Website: macys
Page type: customer-info-address
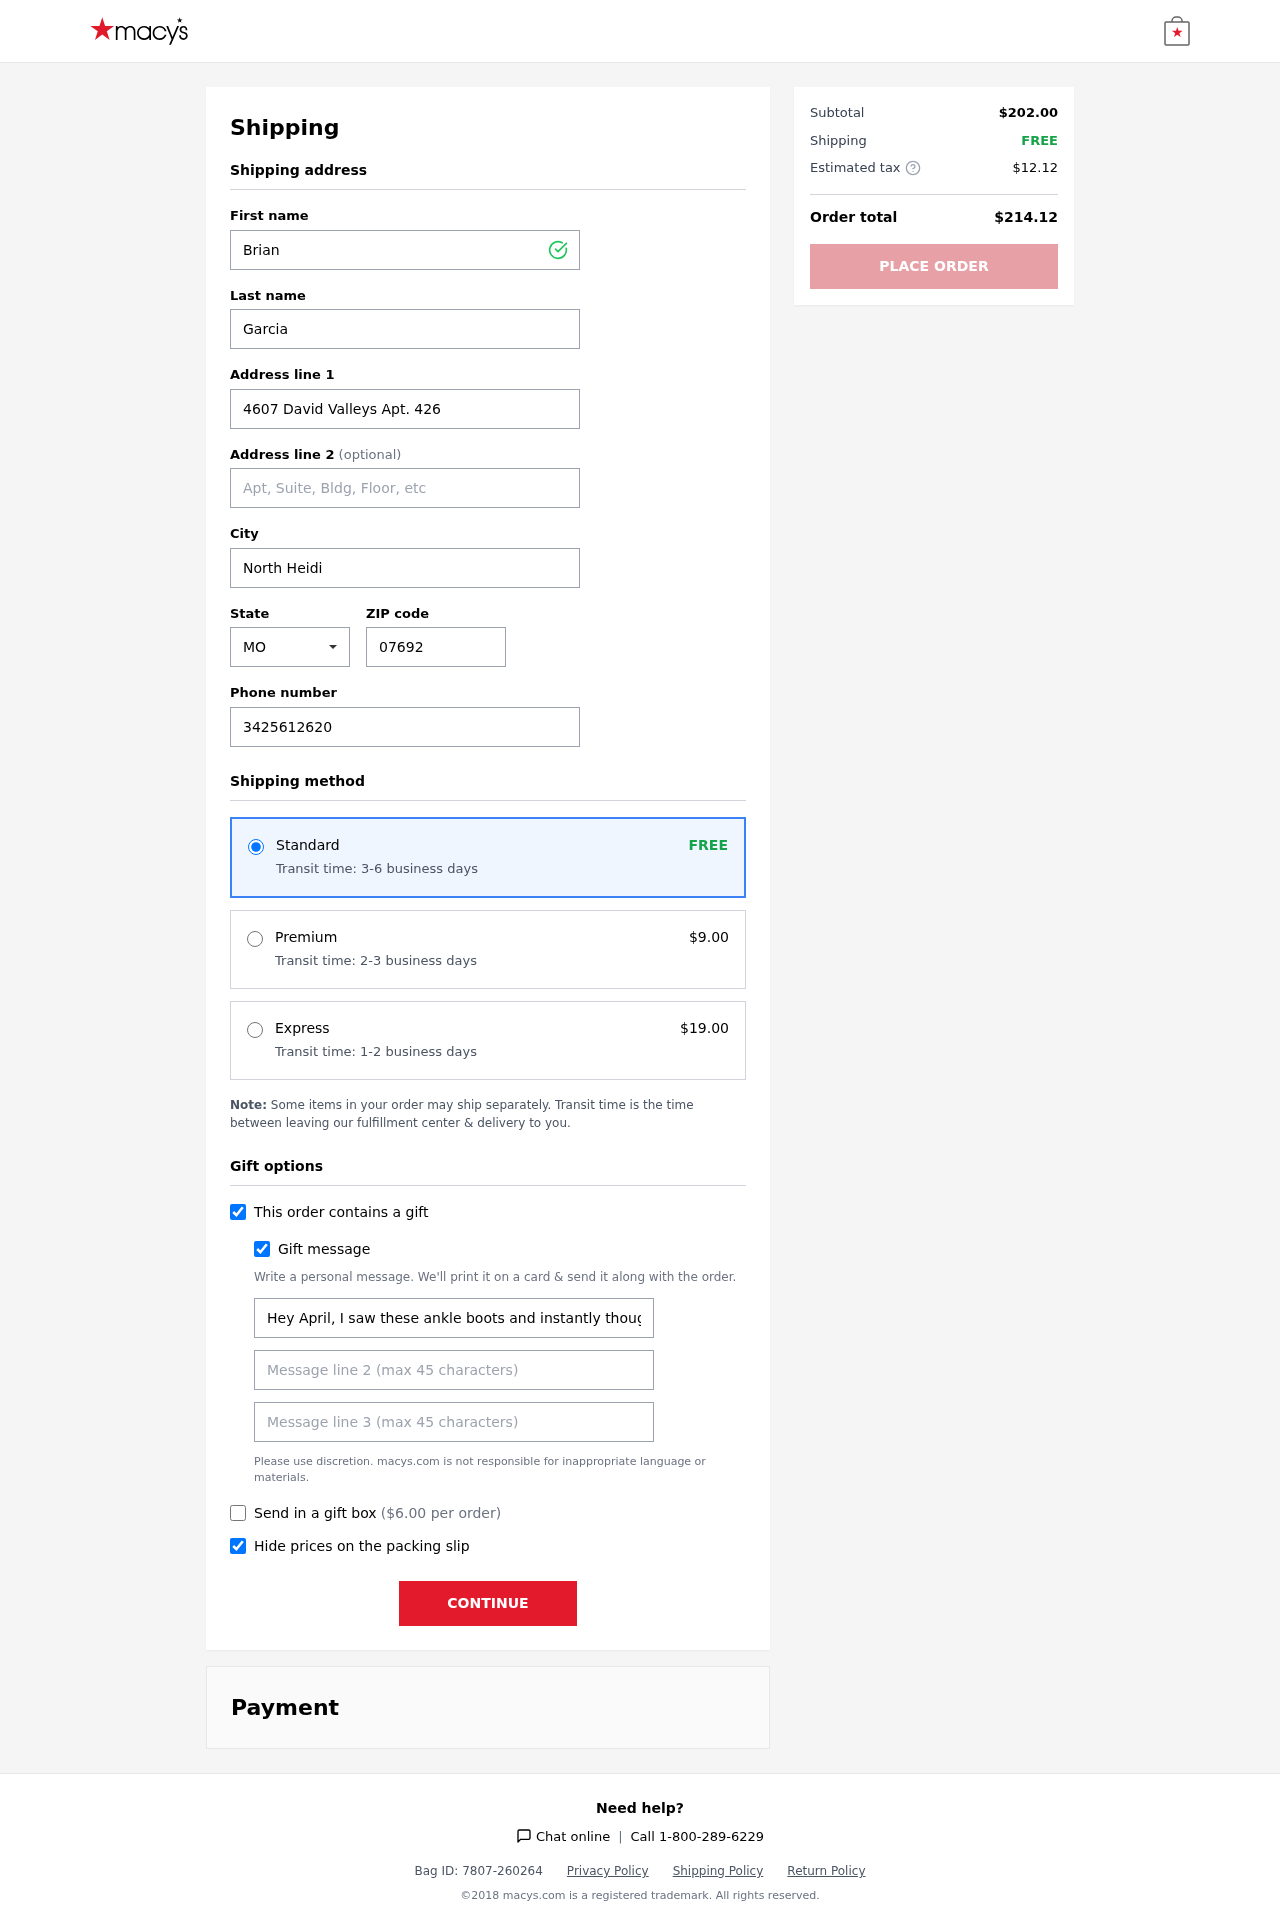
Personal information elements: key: PII_CITY
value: North Heidi
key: PII_FIRSTNAME
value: Brian
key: PII_GIFT_MESSAGE
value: Hey April, I saw these ankle boots and instantly thought of you—they're totally your style! I hope they add a little extra flair to your days. Enjoy every step!  Brian
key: PII_LASTNAME
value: Garcia
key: PII_PHONE
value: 3425612620
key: PII_POSTCODE
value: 07692
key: PII_STATE_ABBR
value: MO
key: PII_STREET
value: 4607 David Valleys Apt. 426
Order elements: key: ORDER_SHIPPING_STANDARD
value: FREE
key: ORDER_SHIPPING_STANDARD_TIME
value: Transit time: 3-6 business days
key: ORDER_SHIPPING_PREMIUM
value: $9.00
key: ORDER_SHIPPING_PREMIUM_TIME
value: Transit time: 2-3 business days
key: ORDER_SHIPPING_EXPRESS
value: $19.00
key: ORDER_SHIPPING_EXPRESS_TIME
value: Transit time: 1-2 business days
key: ORDER_GIFT_BOX_FEE
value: $6.00
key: ORDER_SUBTOTAL
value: $202.00
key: ORDER_SHIPPING_COST
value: FREE
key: ORDER_TAX
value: $12.12
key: ORDER_TOTAL
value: $214.12